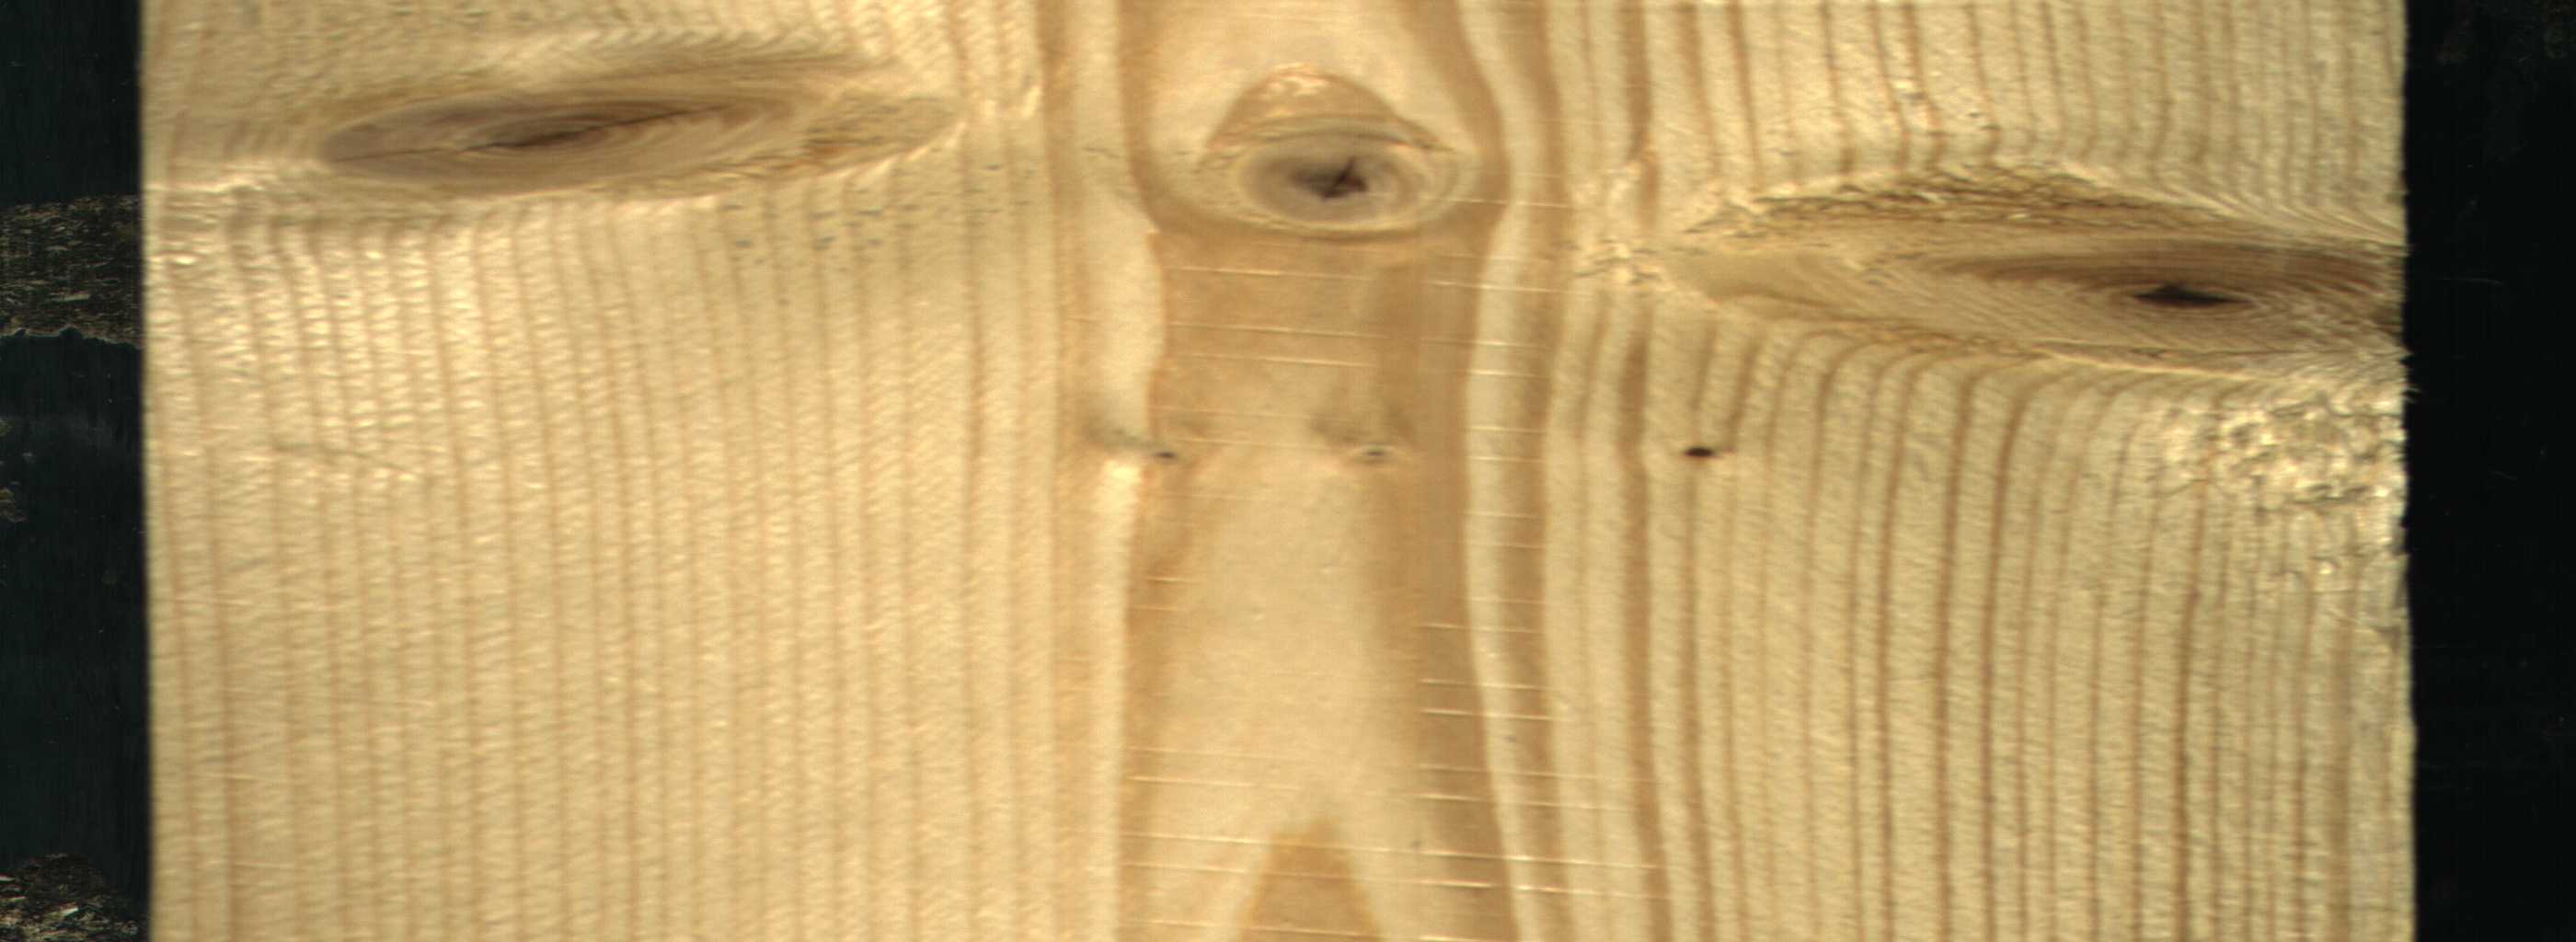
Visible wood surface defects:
knot_with_crack
Dead_Knot
Live_Knot
Live_Knot